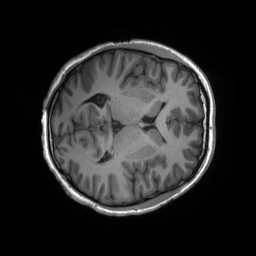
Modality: T1w
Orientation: axial
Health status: healthy
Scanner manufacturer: siemens
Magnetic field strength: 3 T
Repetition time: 2.3 s
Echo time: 0.00228 s